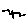
Label: zigzag